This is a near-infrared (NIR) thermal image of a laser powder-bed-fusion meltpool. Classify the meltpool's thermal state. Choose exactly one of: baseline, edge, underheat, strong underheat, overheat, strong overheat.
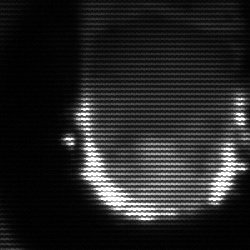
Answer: baseline